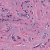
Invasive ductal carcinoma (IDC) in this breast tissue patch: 1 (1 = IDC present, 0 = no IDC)